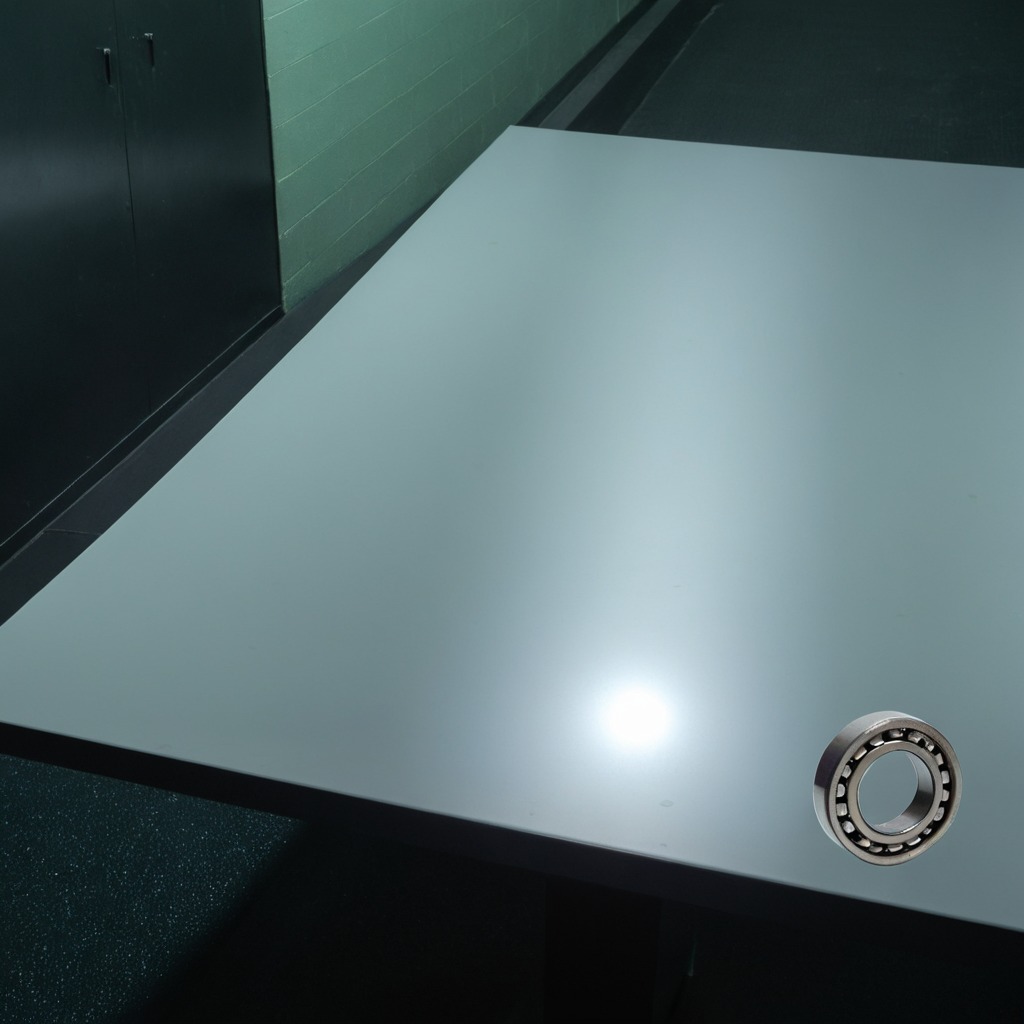
A metal ball bearing lies on a clean empty table in a railway signal maintenance room lit by harsh overhead fluorescents photorealistic surface textures crisp shadows high dynamic range